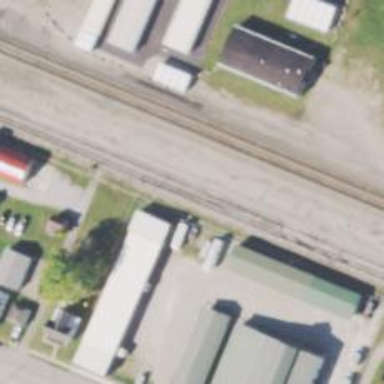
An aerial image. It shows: Railway siding for service.